Question: For this code in Visual Studio
'''
Point[,] point = new Point[9, 10];
for (int i = 0; i < 9; i++)
{
for(int j = 0; i < 10; j++)
{
point[i, j].X = i;//mark1
point[i, j].Y = j;
}
}
'''
at //mark1,system tell me"index exceeded the number of group boundaries"
Why?

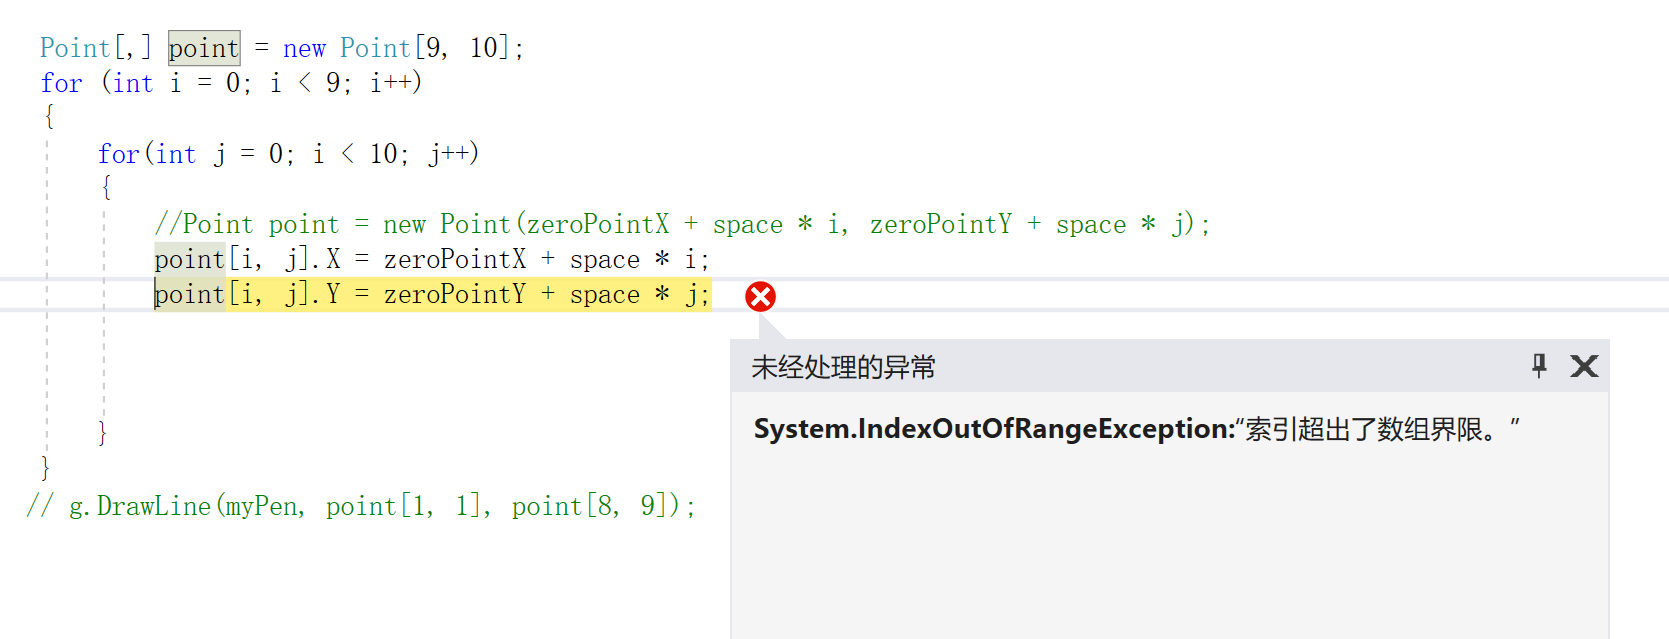
Answer: you are doing
'''
for (int j = 0; i < 10; j++)
'''
so the condition 'i < 10' which is maybe a typo is causing your loop to go out of the range in the array (you are then trying to access the eleement in the array)
replace that with:
'''
for (int j = 0; j < 10; j++)
'''